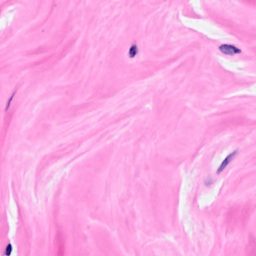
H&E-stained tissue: Breast